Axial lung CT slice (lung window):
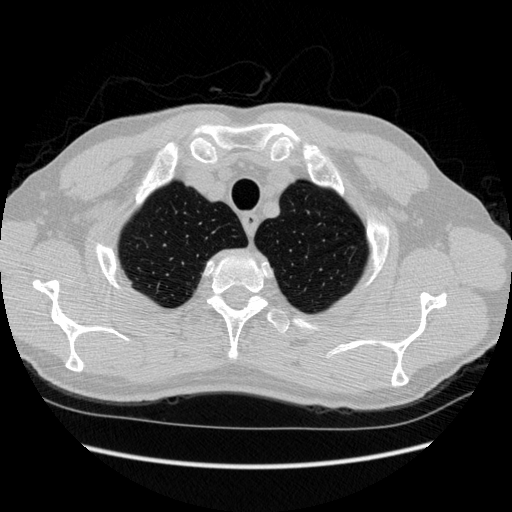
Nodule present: no